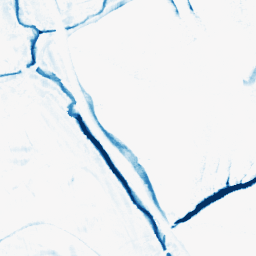
Category: morphological
Decomposition family: morphological_square
Decomposition parameters: operation: closing
size: 10
Upsampling method: quadratic
Upsampling parameters: scale: 2
Upsampling scale: 2